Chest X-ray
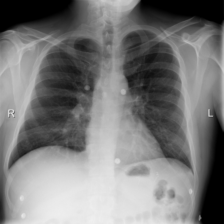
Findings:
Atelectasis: negative
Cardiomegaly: negative
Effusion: negative
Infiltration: negative
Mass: negative
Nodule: negative
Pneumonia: negative
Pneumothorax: negative
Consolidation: negative
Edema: negative
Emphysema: negative
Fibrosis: negative
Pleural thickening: negative
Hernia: negative